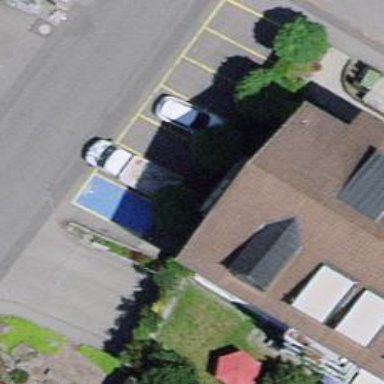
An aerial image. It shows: Charging station.